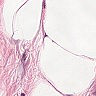
Metastatic tissue present: no